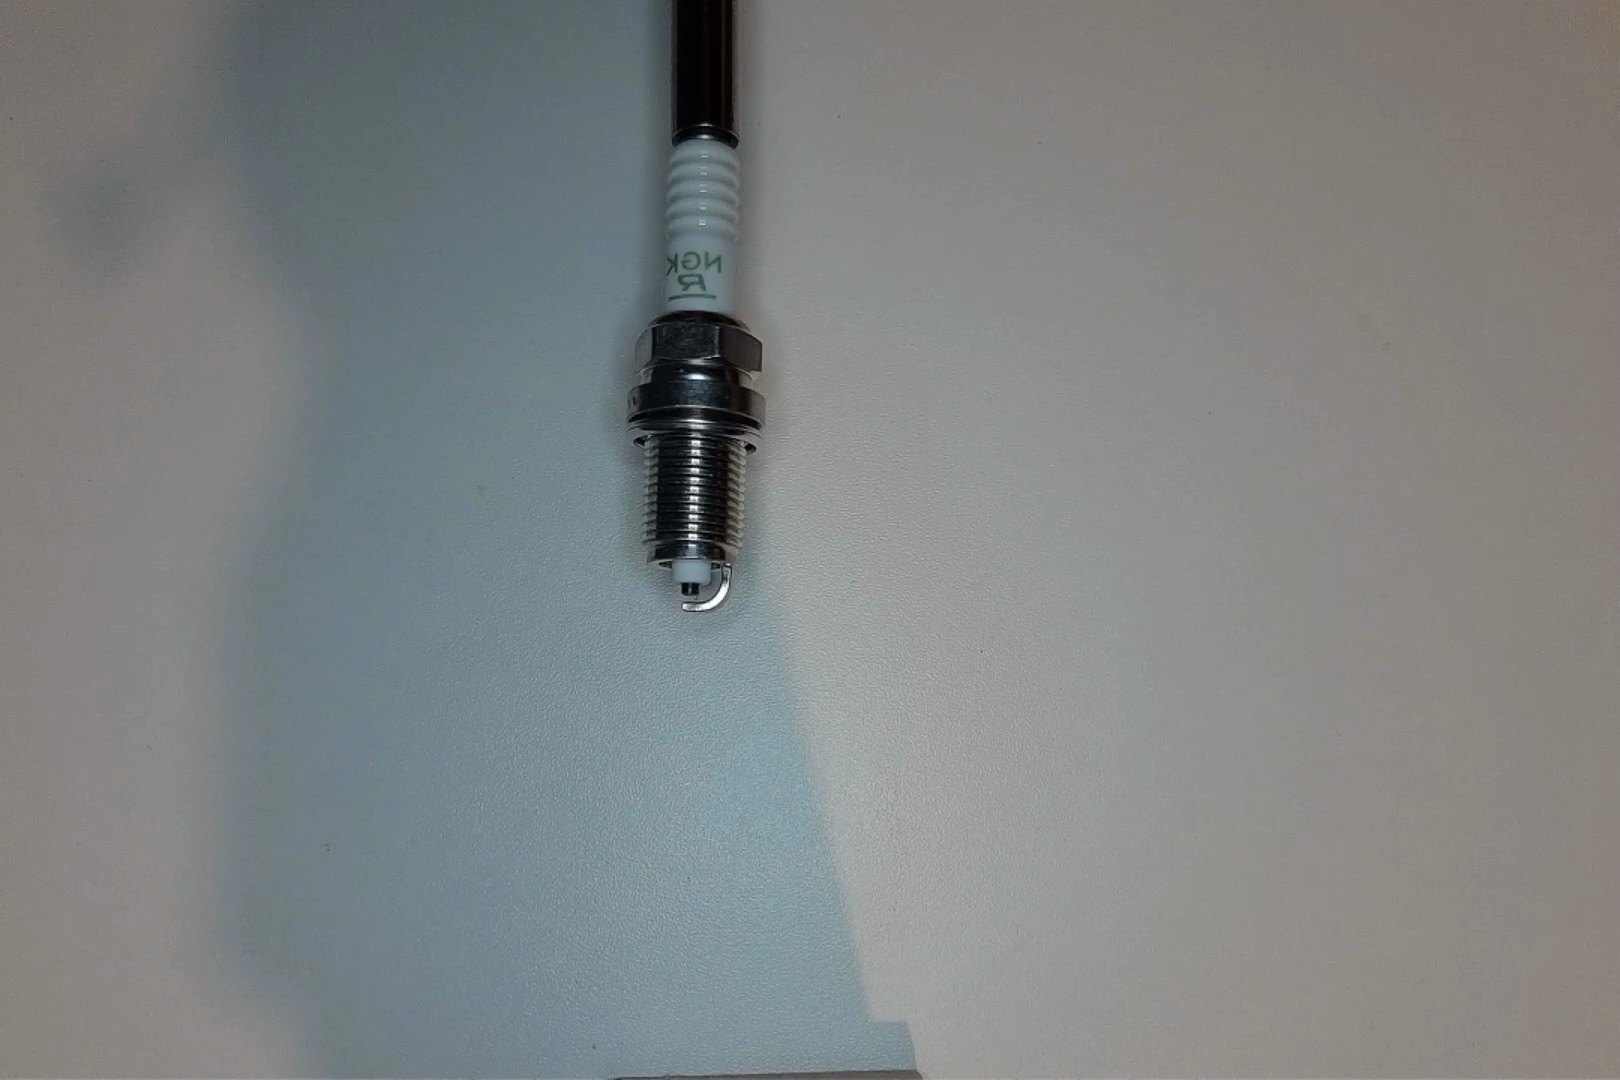
Label: no anomaly